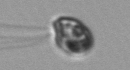
Label: flagellate_morphotype1